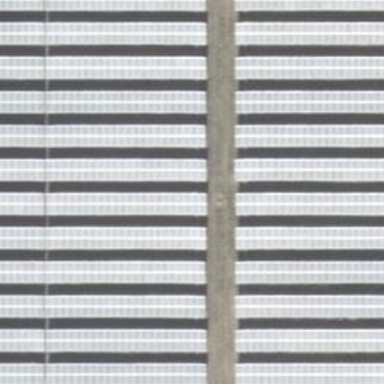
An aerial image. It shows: Solar power generator utilizing photovoltaic technology with solar photovoltaic panels.